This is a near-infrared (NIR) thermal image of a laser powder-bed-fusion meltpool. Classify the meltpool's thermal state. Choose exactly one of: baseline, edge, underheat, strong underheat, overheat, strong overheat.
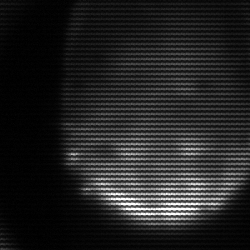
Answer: edge